Question: I already have gone through this question but it didn't helped.
<URL>
While starting eclipse it shows below error.

When I tried with Check for updates - it does nothing.
Then I tried
Help -> Install New Software -> "<URL>"
It shows below error
'''
Cannot complete the install because of a conflicting dependency.
Software being installed: Android Native Development Tools 23.0.<PHONE> (com.android.ide.eclipse.ndk.feature.feature.group 23.0.<PHONE>)
Software currently installed: Android Native Development Tools 22.6.3.v201404151837-<PHONE> (com.android.ide.eclipse.ndk.feature.group 22.6.3.v201404151837-<PHONE>)
Only one of the following can be installed at once:
ADT CDT Integration 23.0.<PHONE> (com.android.ide.eclipse.ndk 23.0.<PHONE>)
ADT CDT Integration 22.6.3.v201404151837-<PHONE> (com.android.ide.eclipse.ndk 22.6.3.v201404151837-<PHONE>)
Cannot satisfy dependency:
From: Android Native Development Tools 23.0.<PHONE> (com.android.ide.eclipse.ndk.feature.feature.group 23.0.<PHONE>)
To: com.android.ide.eclipse.ndk [23.0.<PHONE>]
Cannot satisfy dependency:
From: Android Native Development Tools 22.6.3.v201404151837-<PHONE> (com.android.ide.eclipse.ndk.feature.group 22.6.3.v201404151837-<PHONE>)
To: com.android.ide.eclipse.ndk [22.6.3.v201404151837-<PHONE>]
'''
Can anyone help me for this. Thank you.
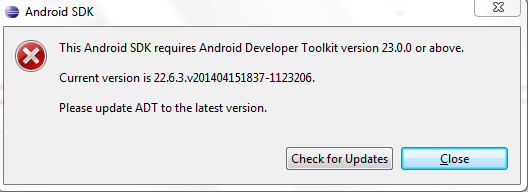
Answer: Resolved!
Go to help--about eclipse
Uninstall DDMS,ADT etc
Go to install new software and using the link install them:- <URL>
Worked fine for me :)